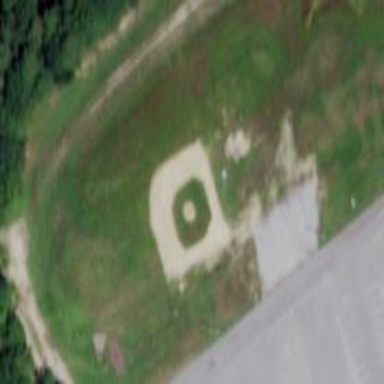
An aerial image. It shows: Baseball pitch for leisure land activities.